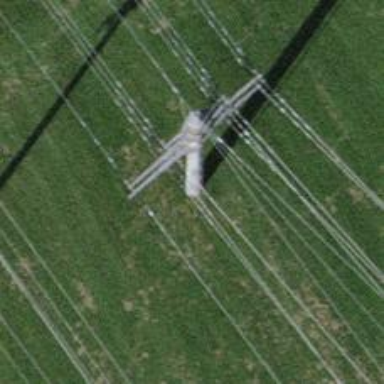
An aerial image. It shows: Concrete power pole.